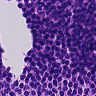
Metastatic tissue present: no